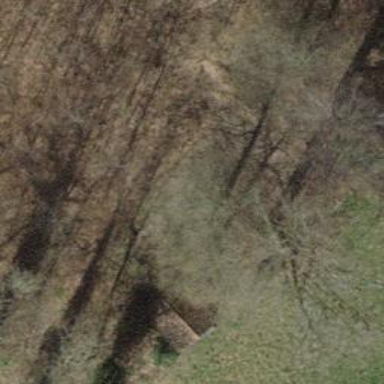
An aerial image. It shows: Path on the ground.